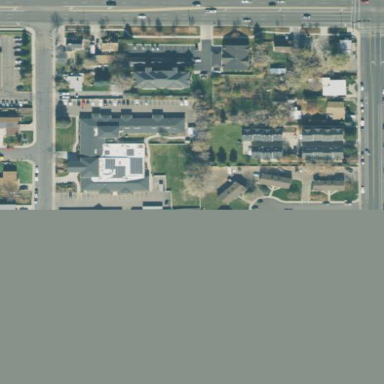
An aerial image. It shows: Nursing home.